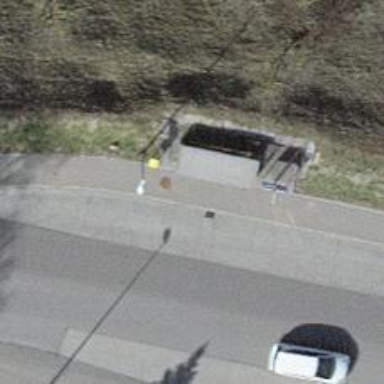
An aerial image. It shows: Bus stop with shelter. It is platform for public transport.